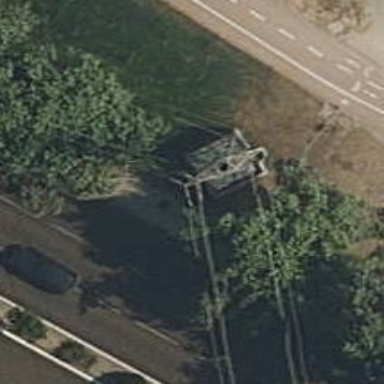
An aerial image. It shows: Lattice structure tower.